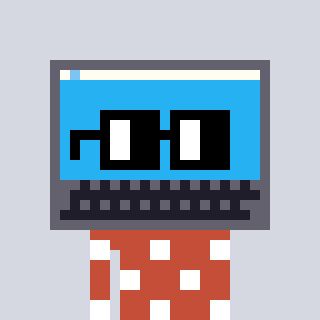
a pixel art character with square black glasses, a laptop-shaped head and a rust-colored body on a cool background